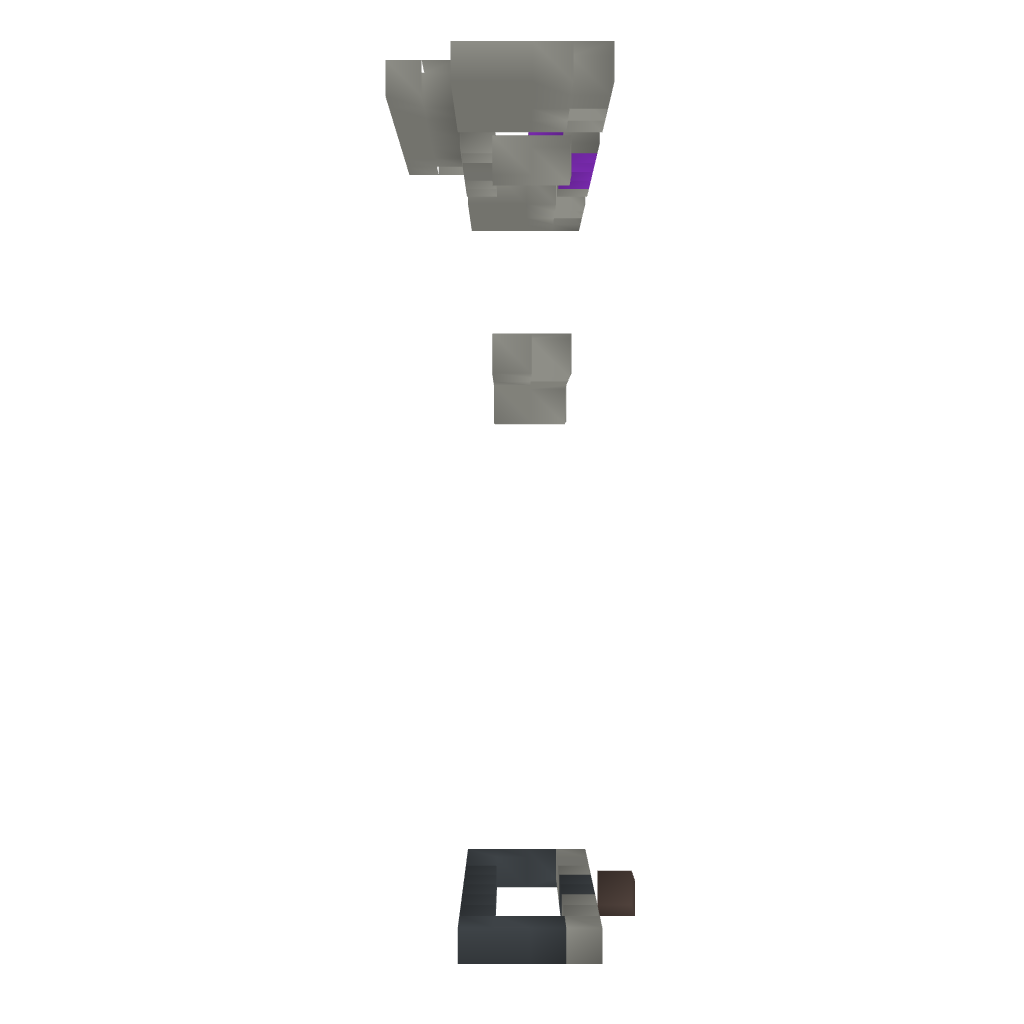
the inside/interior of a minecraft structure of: Persian Statue